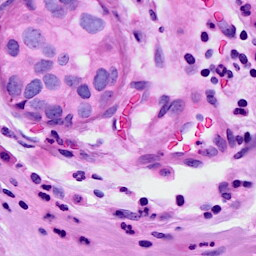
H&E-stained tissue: Breast